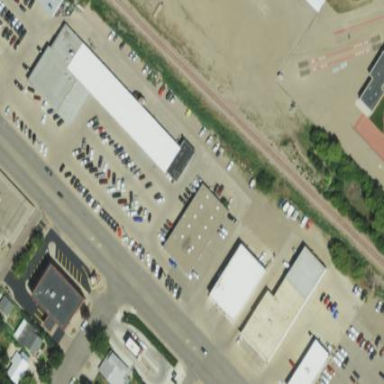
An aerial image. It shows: Car shop building.